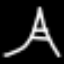
Label: The Eiffel Tower